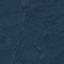
Land use / land cover: Forest